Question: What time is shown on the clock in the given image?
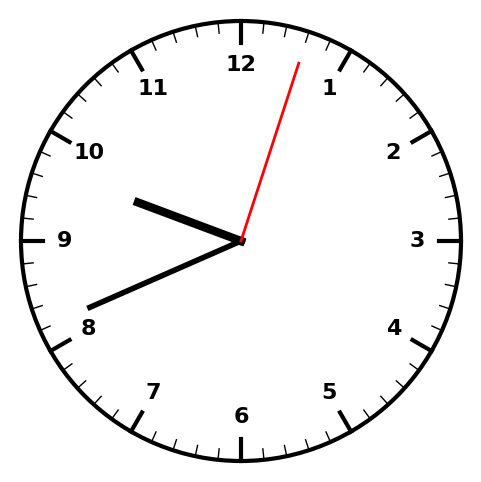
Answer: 09:41:03